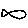
Label: fish